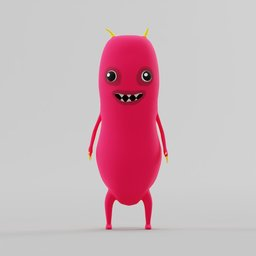
Label: animals